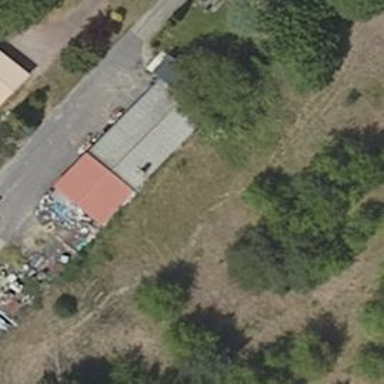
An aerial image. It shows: Shed building.